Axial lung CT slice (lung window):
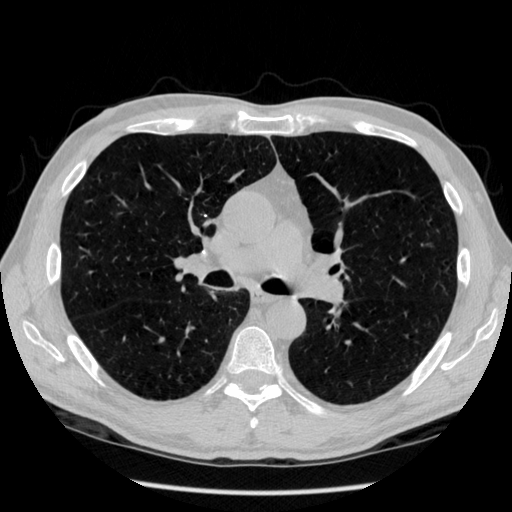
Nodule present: no